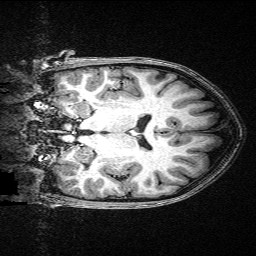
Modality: T1w
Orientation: coronal
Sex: male
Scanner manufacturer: siemens
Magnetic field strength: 3 T
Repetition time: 2.3 s
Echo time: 0.00336 s